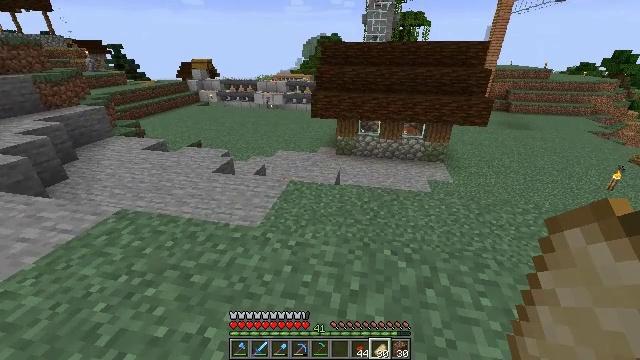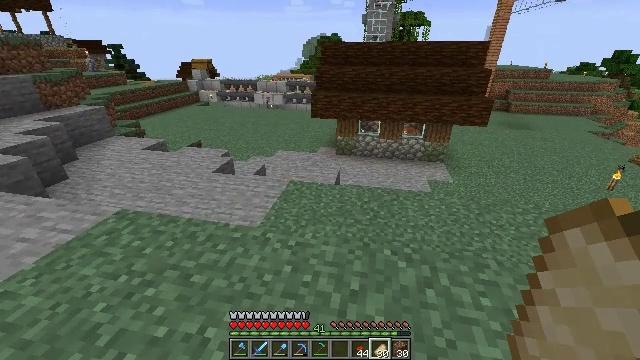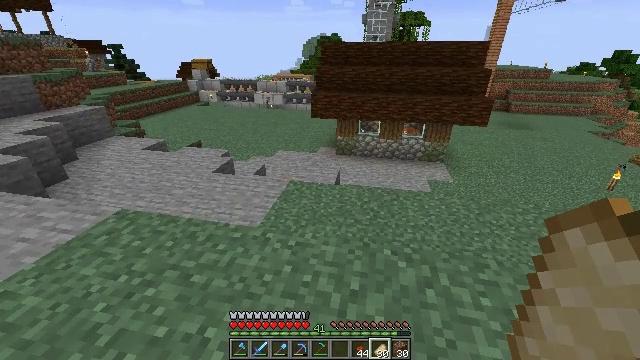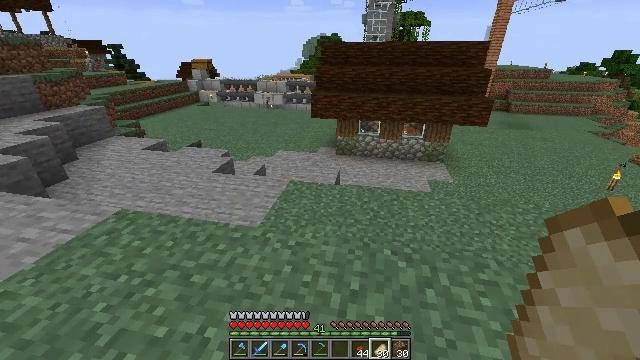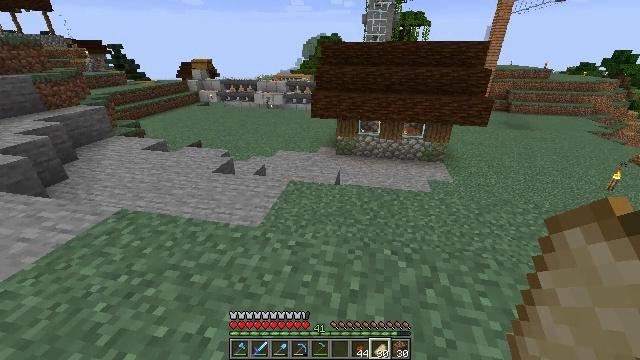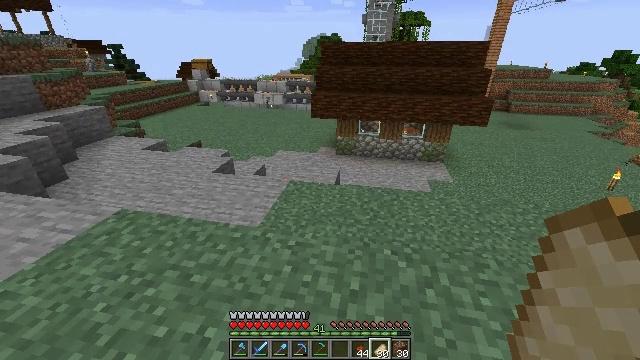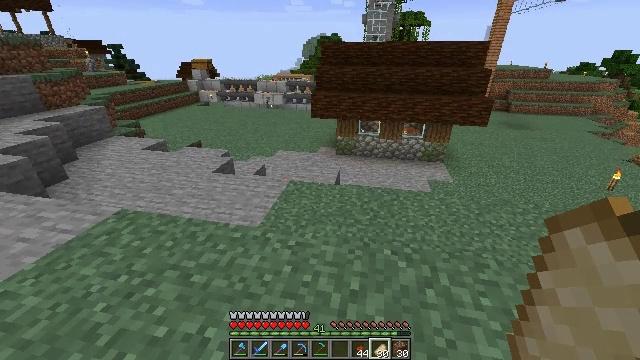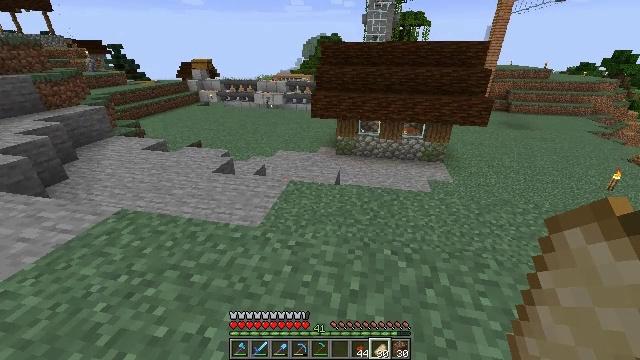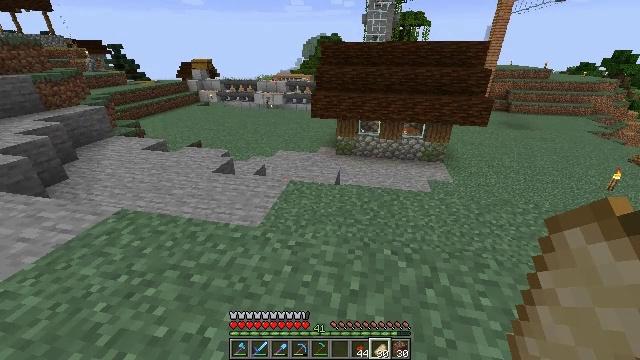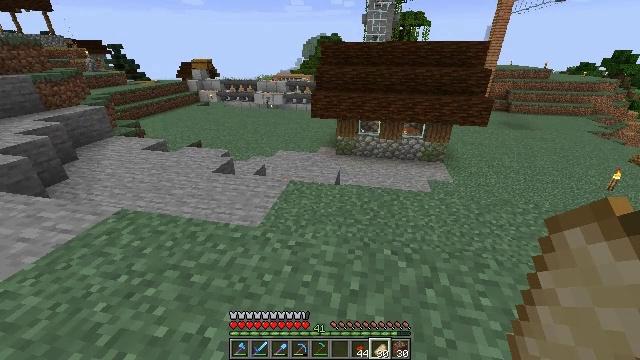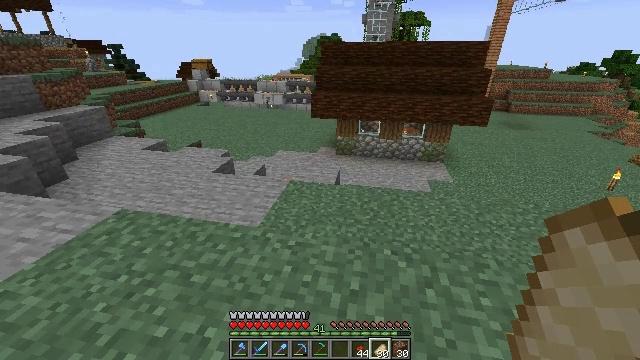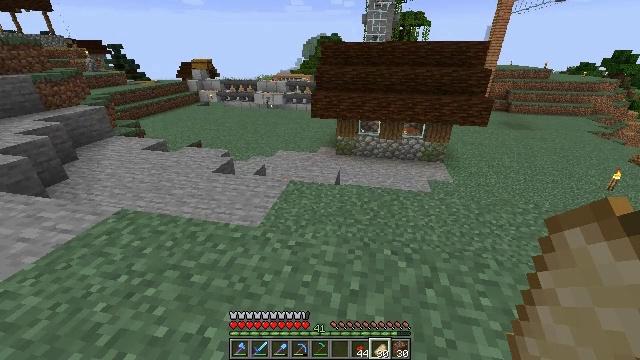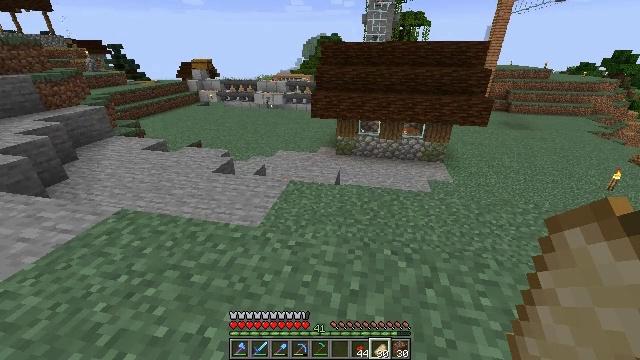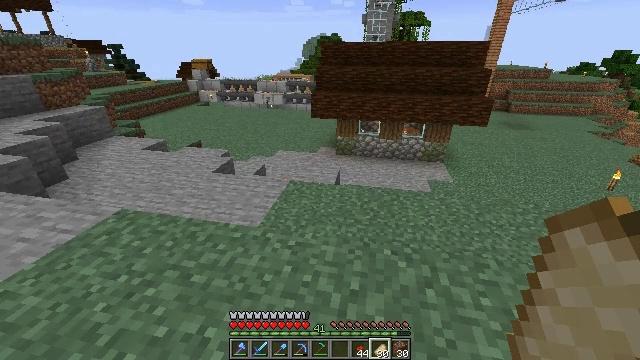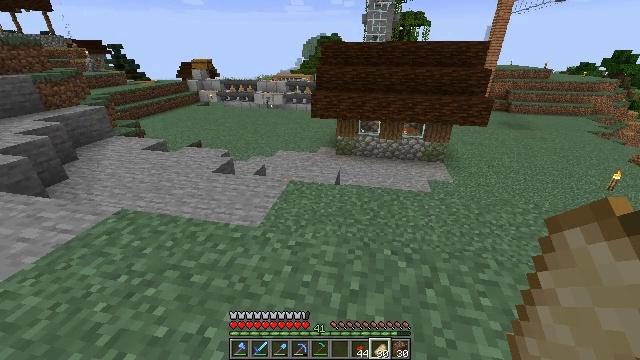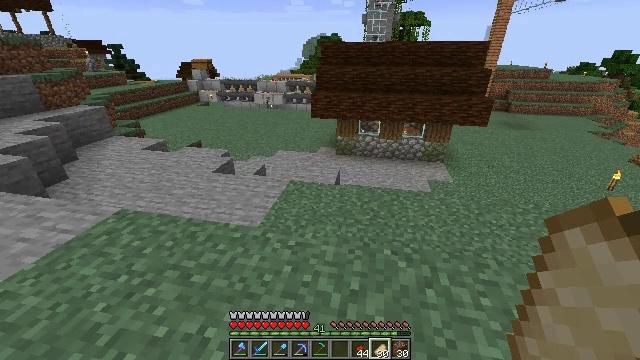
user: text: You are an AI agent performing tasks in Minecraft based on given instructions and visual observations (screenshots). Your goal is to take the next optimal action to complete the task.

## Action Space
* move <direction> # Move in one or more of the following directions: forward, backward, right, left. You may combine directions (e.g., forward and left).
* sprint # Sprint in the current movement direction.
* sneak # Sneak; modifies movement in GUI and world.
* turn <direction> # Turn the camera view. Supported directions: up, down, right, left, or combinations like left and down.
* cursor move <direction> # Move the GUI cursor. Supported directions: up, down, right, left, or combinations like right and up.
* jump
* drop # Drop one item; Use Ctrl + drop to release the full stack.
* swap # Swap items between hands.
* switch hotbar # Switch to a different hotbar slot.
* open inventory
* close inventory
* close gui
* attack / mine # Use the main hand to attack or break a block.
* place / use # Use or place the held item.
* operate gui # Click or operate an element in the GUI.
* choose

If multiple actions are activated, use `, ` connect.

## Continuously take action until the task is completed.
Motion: motion action
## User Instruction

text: Use dried kelp to make a dried kelp block.
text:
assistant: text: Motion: no_op
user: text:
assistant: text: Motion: no_op
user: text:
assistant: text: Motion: no_op
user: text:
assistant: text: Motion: no_op
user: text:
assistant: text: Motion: no_op
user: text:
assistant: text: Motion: no_op
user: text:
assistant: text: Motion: no_op
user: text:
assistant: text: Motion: no_op
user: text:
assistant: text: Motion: no_op
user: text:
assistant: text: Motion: no_op
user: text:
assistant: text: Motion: no_op
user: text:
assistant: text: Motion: no_op
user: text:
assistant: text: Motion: no_op
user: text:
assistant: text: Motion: no_op
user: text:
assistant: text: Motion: no_op
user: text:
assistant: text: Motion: no_op
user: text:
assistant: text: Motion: no_op
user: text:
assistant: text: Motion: no_op
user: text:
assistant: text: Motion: no_op
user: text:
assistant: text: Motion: no_op
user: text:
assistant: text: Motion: no_op
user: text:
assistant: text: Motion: no_op
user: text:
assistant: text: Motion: no_op
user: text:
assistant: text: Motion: no_op
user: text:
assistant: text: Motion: no_op
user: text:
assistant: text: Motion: no_op
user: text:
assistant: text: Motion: no_op
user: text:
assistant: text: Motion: no_op
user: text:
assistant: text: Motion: no_op
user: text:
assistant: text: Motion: no_op